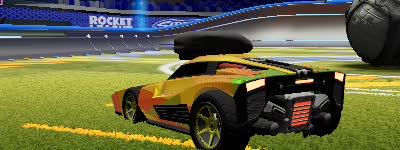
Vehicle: breakout